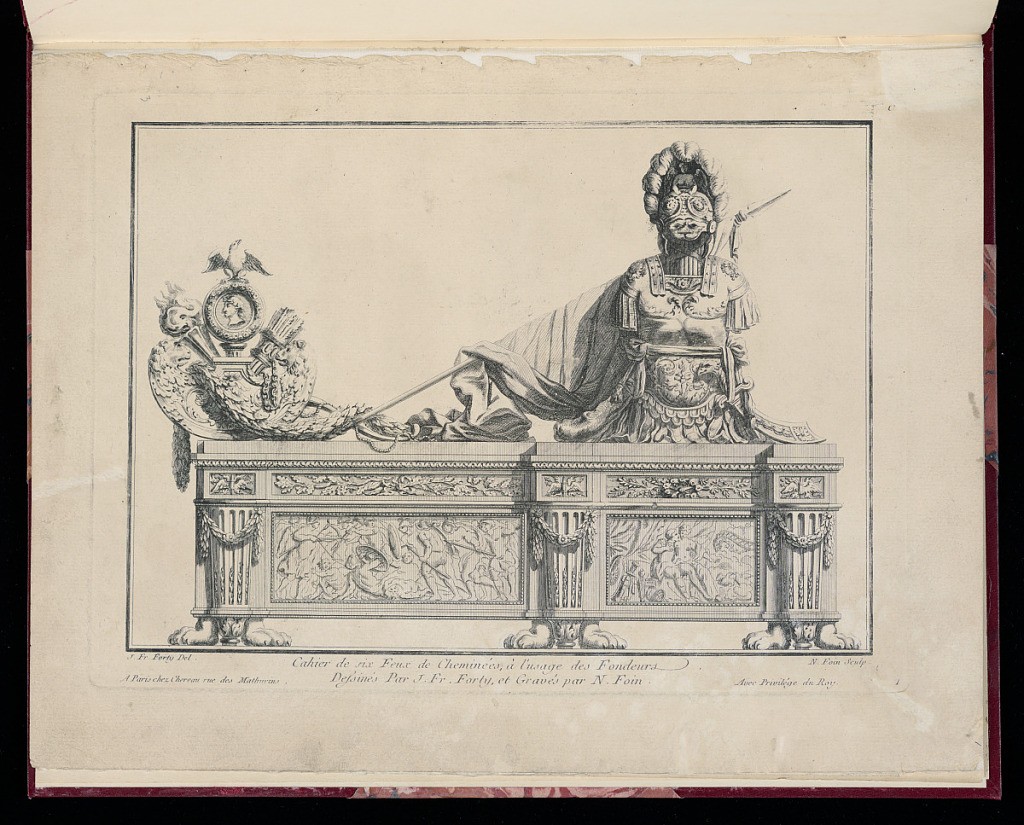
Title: Design for an Andiron
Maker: Jean François Forty, active 1775 – 1790
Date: ca. 1780
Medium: Etching and engraving on laid paper
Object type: Print
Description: The first plate from a series of six designs for andirons. The andiron features military trophies, a suit of armor, a roundel portrait, classical friezes, a battle scene, fluted pilasters, and laurel leaf garlands. The series is titled lower center, and the plate is numbered, lettered, signed, and addressed.